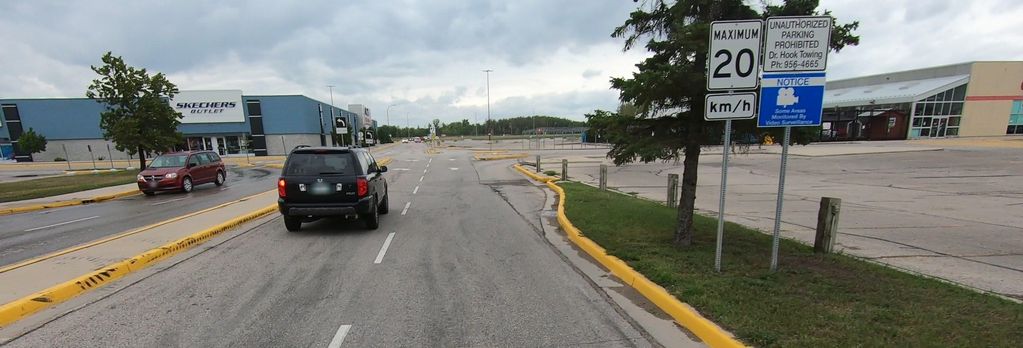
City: winnipeg